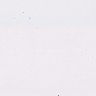
Metastatic tissue present: no